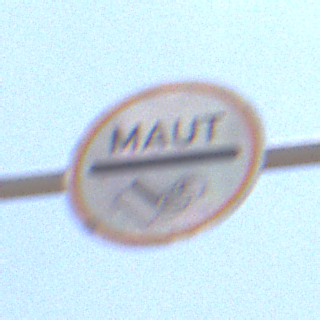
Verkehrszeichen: MautflichtigeStrecke
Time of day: Midday
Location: Outdoor (Nature)
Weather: PartlyCloudy
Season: NotSpecified
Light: Natural